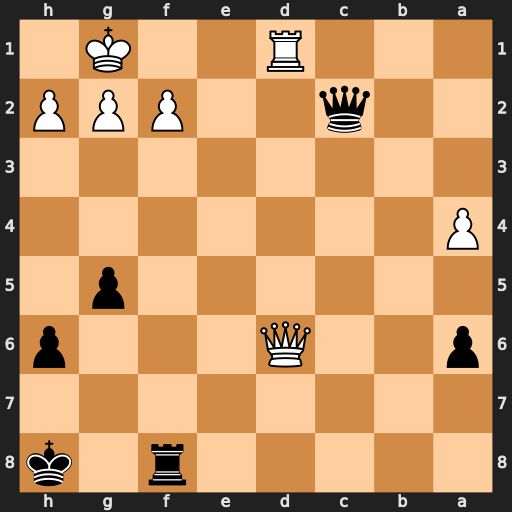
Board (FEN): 5r1k/8/p2Q3p/6p1/P7/8/2q2PPP/3R2K1
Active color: b
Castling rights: -
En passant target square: -
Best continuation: Qxf2+ Kh1 Qf1+ Rxf1 Rxf1#